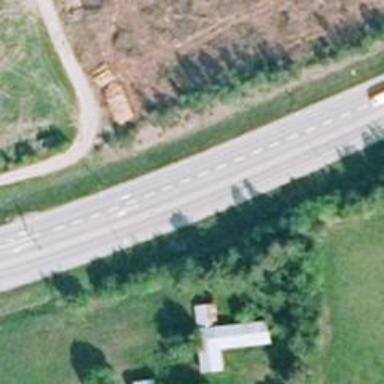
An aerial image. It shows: Primary highway with asphalt surface.